Question: Is it possible to do a summation series in Octave?
In <URL> there is 'symsum' function for it, however I didn't found anything similar for octave.
For example, I want to find the following sum

---
Addendum:
Whether it's possible to sum something like this
'''
f = @(x) nchoosek(5,x)*0.1.^x*0.9.^(5-x)
sum(f([0:5]))
'''
Failed with error
'''
error: called from:
error: /usr/share/octave/3.6.4/m/help/print_usage.m at line 87, column 5
error: /usr/share/octave/3.6.4/m/specfun/nchoosek.m at line 95, column 5
error: at line -1, column -1
error: evaluating argument list element number 1
'''
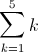
Answer: If you don't need an analitical solution, then you don't need 'symsum'. For example if you want to calculate

the you can simply use 'sum'
'''
sum([1:5])
'''
Here is another example:

'''
f = @(x) exp(-x)
sum(f([1:5]))
'''
And another one with <URL>:

'''
g = @(n) 1 ./ factorial(n)
sum(g([0:5]))
'''
the same, but without anonymous function:
'''
sum(1 ./ factorial([0:5]))
'''
# Update
As for your last example, 'nchoosek' allows only scalar arguments. So, you'll need additional 'arrayfun' call:
'''
f = @(x) nchoosek(5,x)*0.1.^x*0.9.^(5-x)
sum(arrayfun(f,[0:5]))
'''